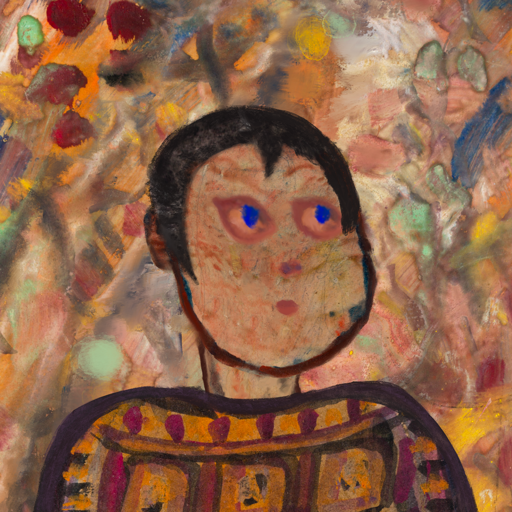
Background: Mother_And_Son_Mother, Head And Neck Side: Orphan, Face Side: Mother_And_Son_Mother, Bust: Doll, Hair Side: Roy_Bahadur, Head Accessory: Blank, Second Necklace: Blank, Necklace: Blank, Baby: Blank